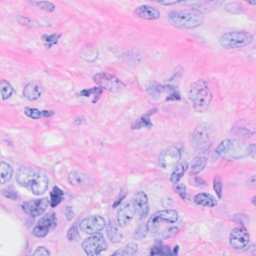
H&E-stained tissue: Breast